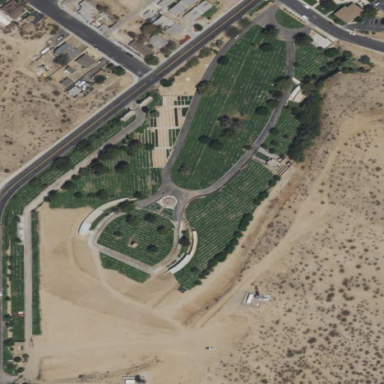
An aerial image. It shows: Cemetery.